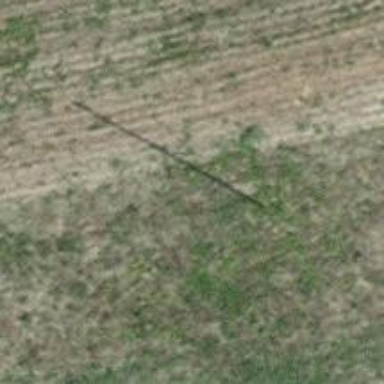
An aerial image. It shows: Power pole.